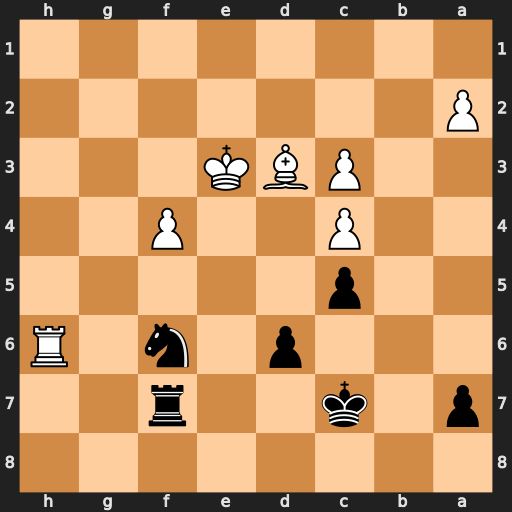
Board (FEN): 8/p1k2r2/3p1n1R/2p5/2P2P2/2PBK3/P7/8
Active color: b
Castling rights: -
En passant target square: -
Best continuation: Ng4+ Kf3 Nxh6